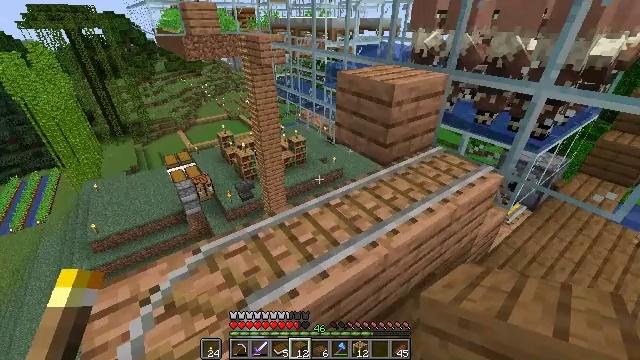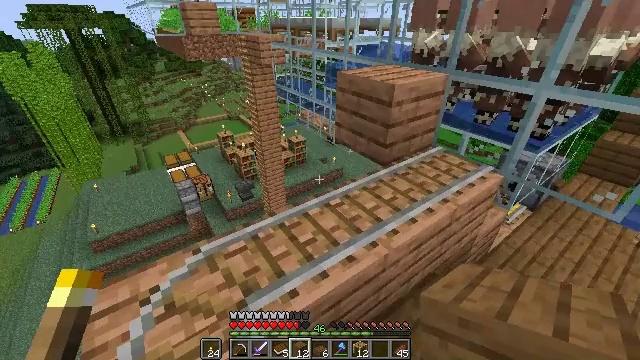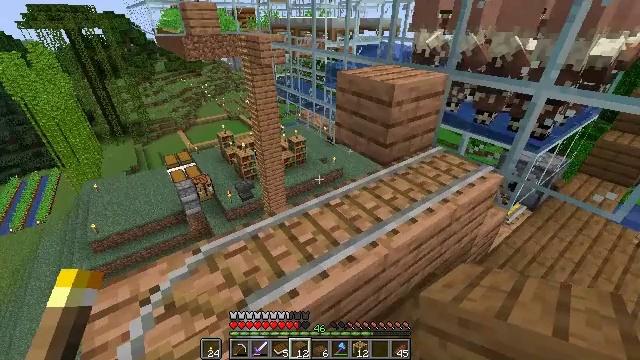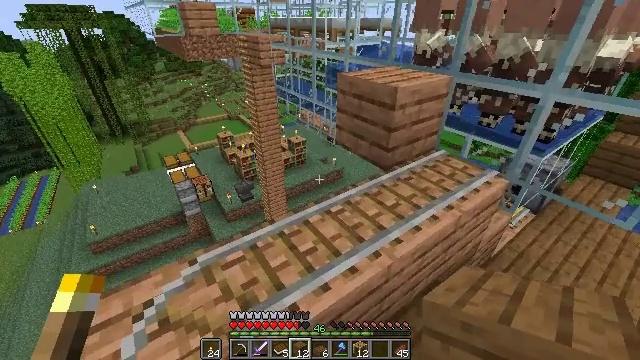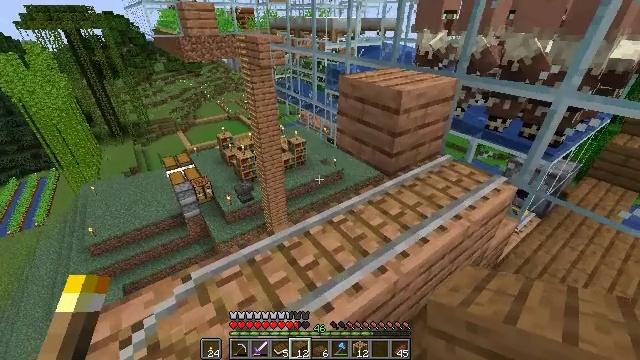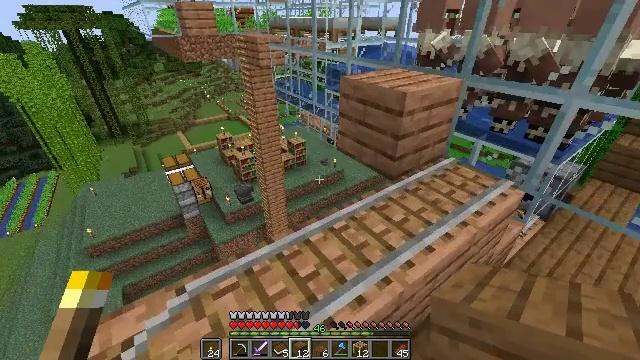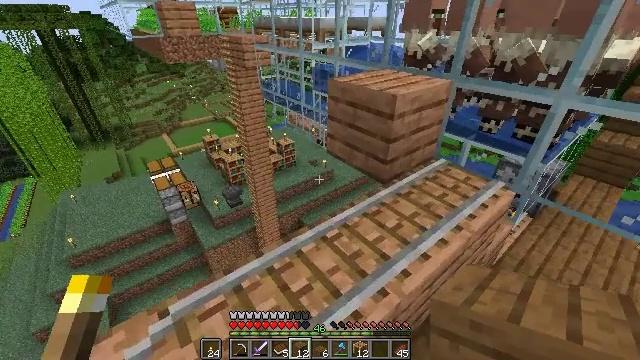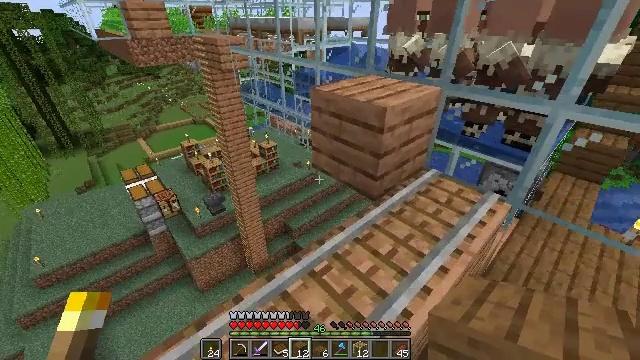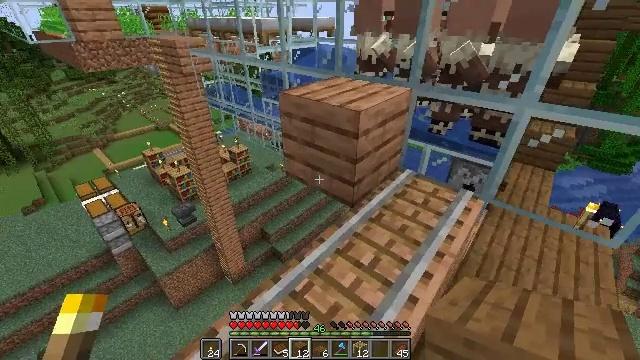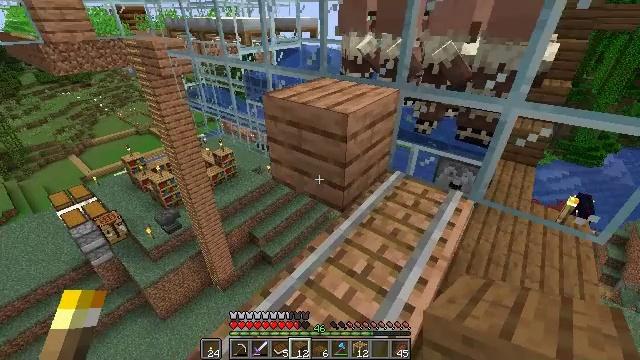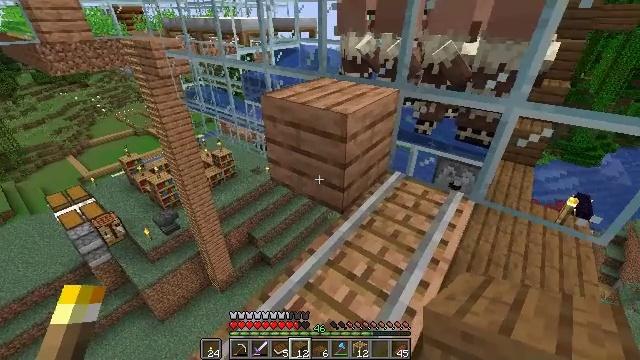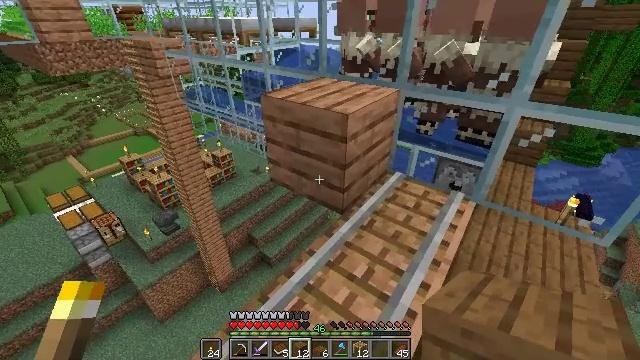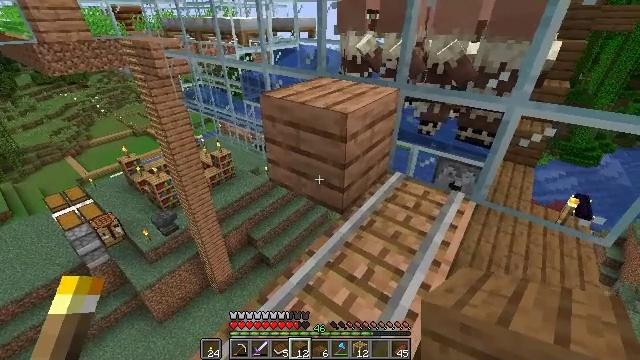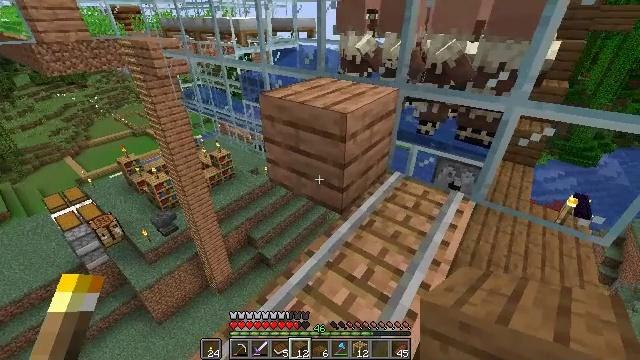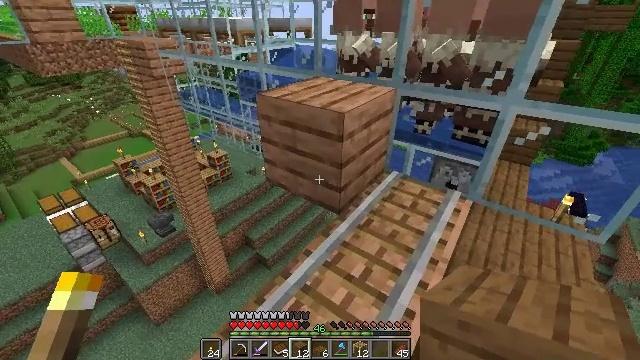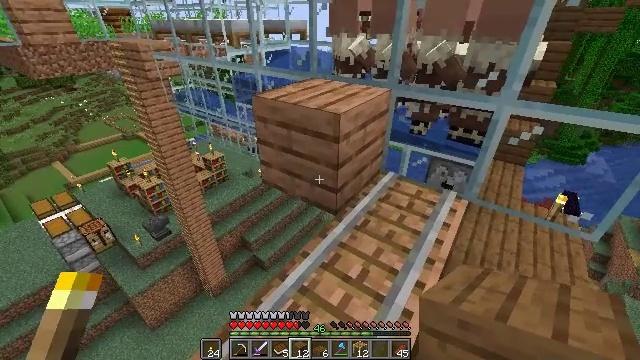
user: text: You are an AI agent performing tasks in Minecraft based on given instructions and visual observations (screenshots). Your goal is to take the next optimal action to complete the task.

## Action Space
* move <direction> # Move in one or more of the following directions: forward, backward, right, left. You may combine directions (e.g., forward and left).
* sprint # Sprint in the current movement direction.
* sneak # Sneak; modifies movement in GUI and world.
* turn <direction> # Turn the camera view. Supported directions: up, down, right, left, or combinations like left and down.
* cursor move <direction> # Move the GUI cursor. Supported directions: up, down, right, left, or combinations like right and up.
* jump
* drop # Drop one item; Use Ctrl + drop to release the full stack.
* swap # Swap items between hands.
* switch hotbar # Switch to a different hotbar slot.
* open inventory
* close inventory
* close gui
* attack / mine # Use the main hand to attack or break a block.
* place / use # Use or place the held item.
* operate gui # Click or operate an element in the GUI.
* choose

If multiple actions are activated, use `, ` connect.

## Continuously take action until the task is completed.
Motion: motion action
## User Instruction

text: Assemble sticks and spruce planks to get a spruce fence gate.
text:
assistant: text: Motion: no_op
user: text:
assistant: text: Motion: no_op
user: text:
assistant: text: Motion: move forward
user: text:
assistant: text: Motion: move forward
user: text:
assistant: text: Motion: move forward
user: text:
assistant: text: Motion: move forward, turn right
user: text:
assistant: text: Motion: move forward, turn right
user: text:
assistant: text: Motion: turn right
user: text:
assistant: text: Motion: turn right
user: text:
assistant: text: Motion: no_op
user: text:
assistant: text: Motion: no_op
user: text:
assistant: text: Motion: no_op
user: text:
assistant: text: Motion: no_op
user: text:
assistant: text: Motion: no_op
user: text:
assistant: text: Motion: no_op
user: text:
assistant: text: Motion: no_op
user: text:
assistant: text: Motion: no_op
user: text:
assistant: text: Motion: no_op
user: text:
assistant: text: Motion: no_op
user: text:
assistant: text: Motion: no_op
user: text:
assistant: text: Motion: no_op
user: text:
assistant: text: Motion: no_op
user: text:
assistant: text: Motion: no_op
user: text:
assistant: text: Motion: no_op
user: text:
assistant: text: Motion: no_op
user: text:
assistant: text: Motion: no_op
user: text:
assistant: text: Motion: no_op
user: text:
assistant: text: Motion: no_op
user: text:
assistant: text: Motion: no_op
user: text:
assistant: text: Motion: no_op